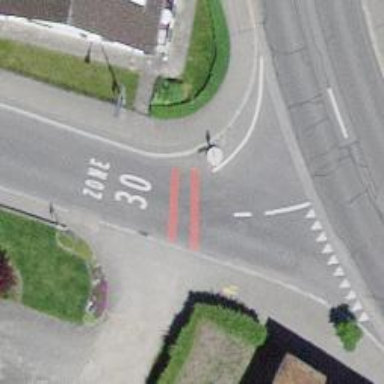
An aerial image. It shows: Uncontrolled road crossing with markings in the form of lines.